Question: Im not able to display the image using canvas inside a loop.I have stored the image directory in the
mysql database.The image is displayed only at the final loop run
Image:

'''
from tkinter import *
from tkinter import messagebox
from tkinter import ttk
import mysql.connector
z=mysql.connector.connect(host='localhost',user='root',passwd='*****',database='***')
a=z.cursor()
spl=Tk()
a.execute('select * from spl') #fetching the image directory from databse
splval=IntVar()
b=a.fetchall()
for j in b:
canvas=Canvas(width=100,height=100,bg='black')
canvas.pack() #the image is displayed only at last loop :(
p=PhotoImage(file=j[2])
canvas.create_image(0,0,image=p,anchor=NW)
rb1=Radiobutton(spl,text=j[1],variable=splval,value=j[0],bg='#F4F570',font='Consolas 20 bold')
rb1.pack()
Label(spl,text=' ',bg='#F4F570').pack()
b1=Button(spl,text='SUBMIT',command=vsplv,font='Consolas 20 bold')
b1.pack()
spl.mainloop()
'''
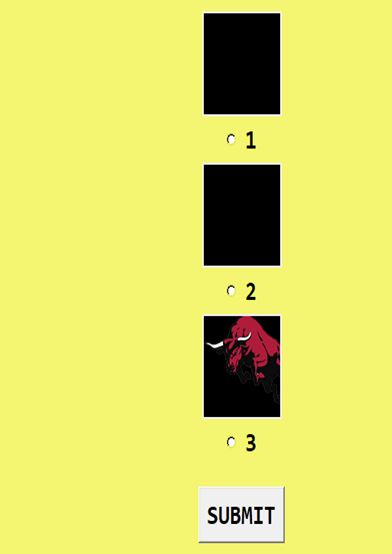
Answer: THANKS FOR THOSE WHO RESPONDED:)
'''
picvar=[]
for j in b:
picvar.append(j[1])
lvar=len(picvar)-1
canvas=Canvas(width=100,height=100,bg='black')
canvas.pack()
picvar[lvar]=PhotoImage(file=j[2])
canvas.create_image(0,0,image=picvar[lvar],anchor=NW)
'''
this one will work